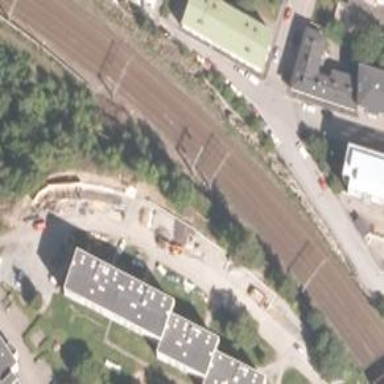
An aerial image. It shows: Railway signal.